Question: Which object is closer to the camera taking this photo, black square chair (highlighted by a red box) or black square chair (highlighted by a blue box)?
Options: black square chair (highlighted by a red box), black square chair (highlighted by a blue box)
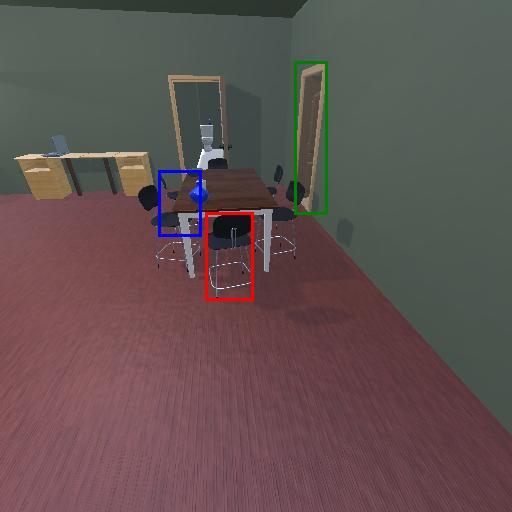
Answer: black square chair (highlighted by a red box)